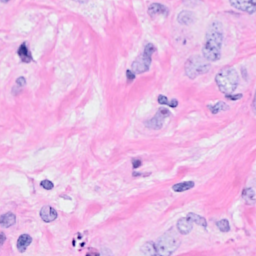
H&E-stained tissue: Breast